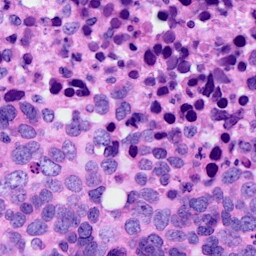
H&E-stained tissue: Ovarian